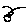
Label: bird